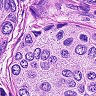
Metastatic tissue present: yes